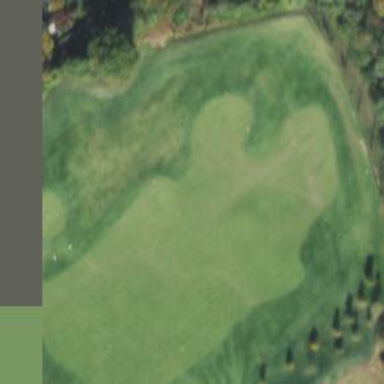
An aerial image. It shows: Driving range for golf on grass.